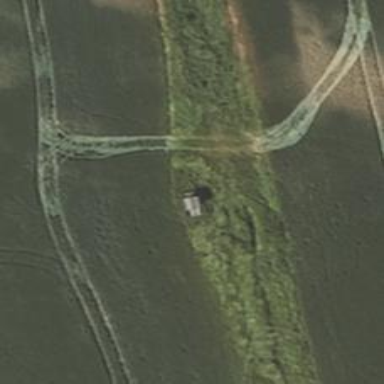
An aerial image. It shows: Shelter that serves as hunting stand.